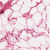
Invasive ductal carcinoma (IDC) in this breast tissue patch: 0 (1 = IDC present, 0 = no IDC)